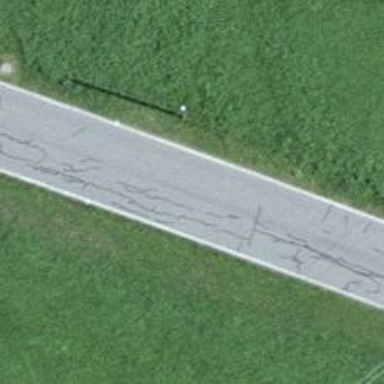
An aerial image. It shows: Tertiary road with asphalt surface.